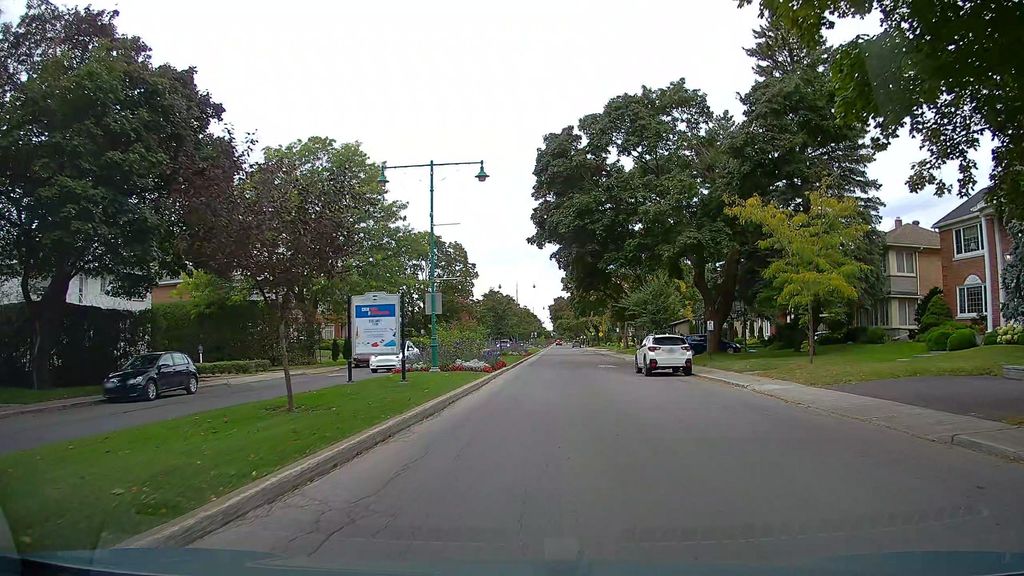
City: montreal